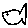
Label: fish